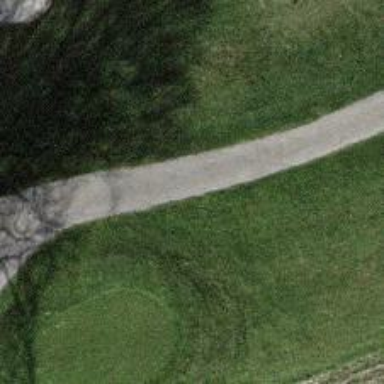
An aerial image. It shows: Designated path for golf carts.